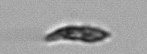
Label: Euglena